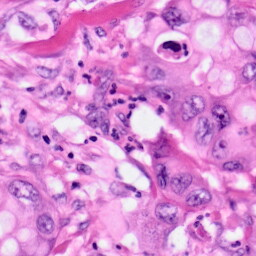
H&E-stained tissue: Pancreatic